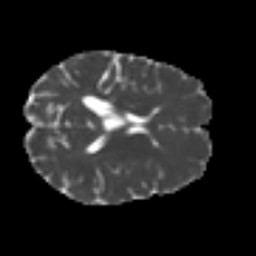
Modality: MD
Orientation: axial
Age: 31
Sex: female
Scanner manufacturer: siemens
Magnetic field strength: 3 T
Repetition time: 4.999 s
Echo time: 0.07946 s